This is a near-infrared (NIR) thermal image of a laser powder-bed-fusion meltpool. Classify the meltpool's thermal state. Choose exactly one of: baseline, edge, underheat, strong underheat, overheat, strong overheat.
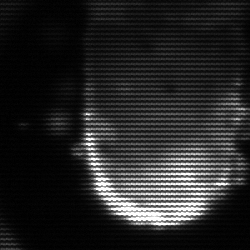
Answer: baseline